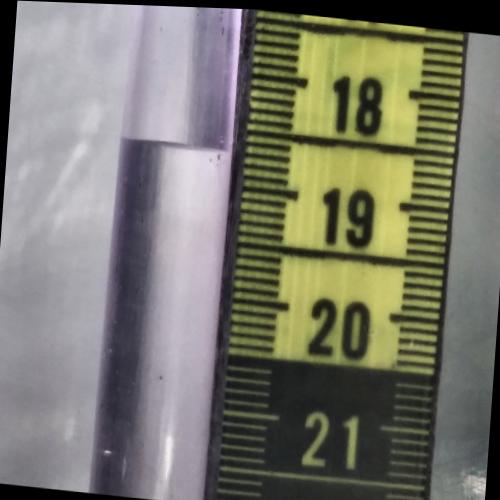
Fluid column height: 18.7 cm